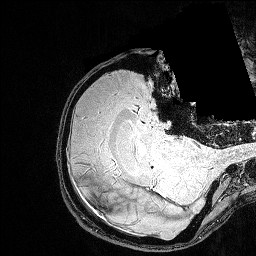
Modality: FLASH
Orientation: axial
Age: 25
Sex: male